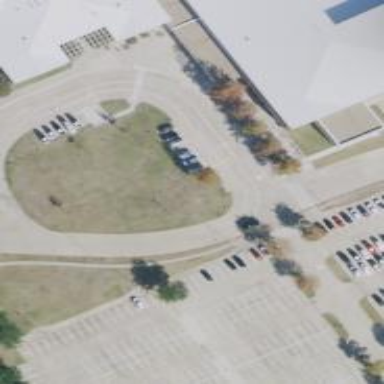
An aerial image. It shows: Parking space.